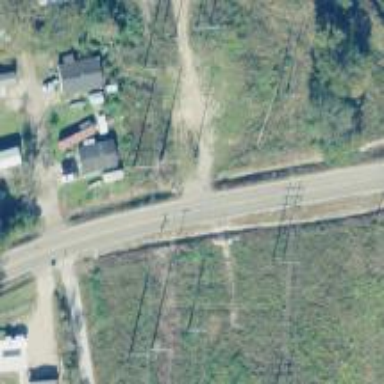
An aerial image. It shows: Power pole.